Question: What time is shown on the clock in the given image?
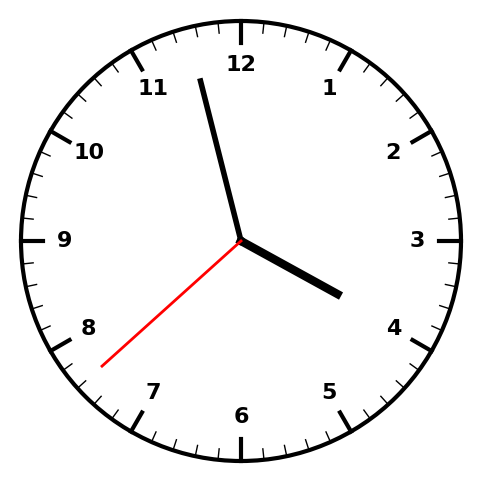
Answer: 03:57:38